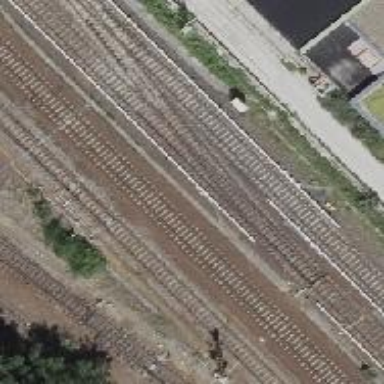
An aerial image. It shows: Railway signal.